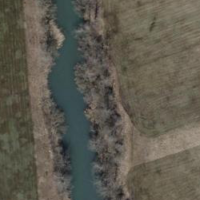
EUNIS habitat code: 16
Species observed at this site:
Pholidoptera griseoaptera
Ruspolia nitidula